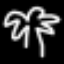
Label: palm tree